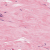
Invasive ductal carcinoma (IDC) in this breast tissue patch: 0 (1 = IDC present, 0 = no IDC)